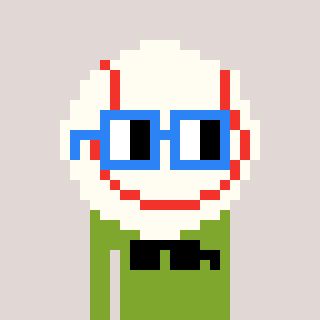
a pixel art character with square blue glasses, a baseball ball-shaped head and a slimegreen-colored body on a warm background